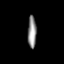
Tissue: lung
Cell type: Myeloid cells
Senescence score: 0.2018
Nuclear area (px): 285
Mean DAPI intensity: 137.821